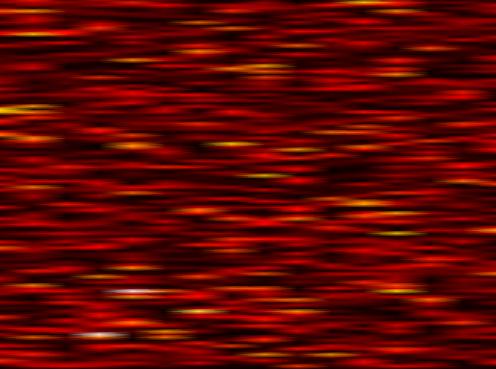
Label: WOLA